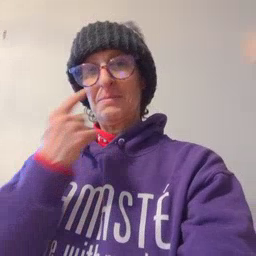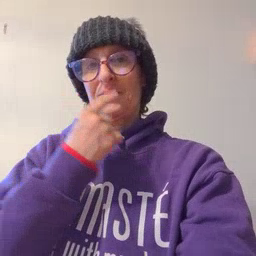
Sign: mouth